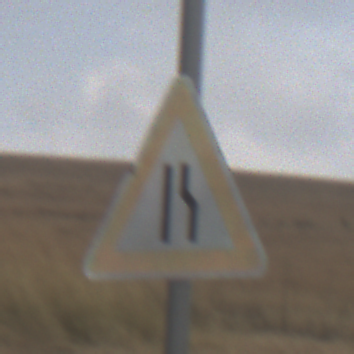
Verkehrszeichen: EinseitigVerengteFahrbahnRechts
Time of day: MorningAfternoon
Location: Outdoor (Nature)
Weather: Overcast
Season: NotSpecified
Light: Natural